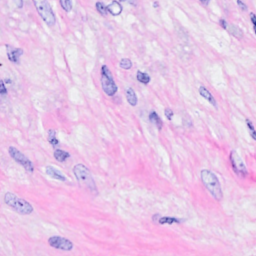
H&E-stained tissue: Breast